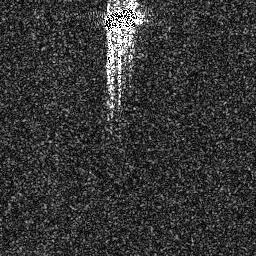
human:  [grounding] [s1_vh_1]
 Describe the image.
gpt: In the satellite image, there is  <ref>1 medium ship </ref> <box>[[39, 1, 55, 12, 0]]</box> located at top.